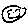
Label: smiley face